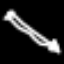
Label: pencil